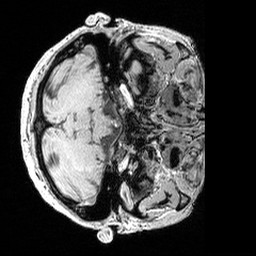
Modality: MP2RAGE
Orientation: axial
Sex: female
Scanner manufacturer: siemens
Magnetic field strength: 3 T
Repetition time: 5 s
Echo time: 0.00292 s